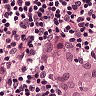
Metastatic tissue present: yes